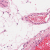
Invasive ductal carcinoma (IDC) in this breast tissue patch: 0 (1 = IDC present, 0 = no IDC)